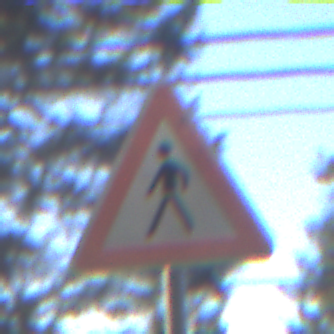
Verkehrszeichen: FussgaengerRechts
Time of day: MorningAfternoon
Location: Outdoor (Nature)
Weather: Clear
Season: Winter
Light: Natural